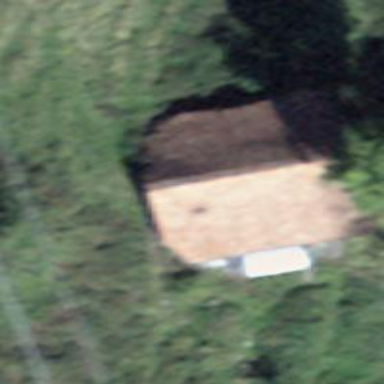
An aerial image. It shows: Cabin is depicted in the image.